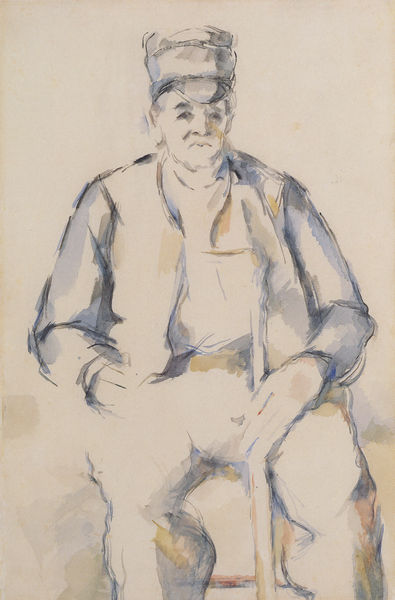
Titel: Paysan assis
Künstler: Paul Cézanne
Standort: Zürich.
Institution: Kunsthaus
Schlagwörter: blau, gemälde, hand, kopf, mann, schatten, weiß, aquarell, cezanne, gelb, impressionismus, ocker, sitzen, braun, ellbogen, finger, grau, hell, hintergrund, hut, licht, mund, nase, ohr, orange, skizze, stuhl, zeichnung, blick, gürtel, rot, schirm, malerei, alt, anzug, bart, hemd, hose, jacke, kappe, mütze, arme, augen, blass, bluse, böse, falten, faru, gesicht, kragen, ärmel, bildnis, hände, portrait, porträt, auge, mantel, realismus, sitzend, front, frontal, kinn, ohren, schulter, schultern, traurig, zart, stock, beine, bein, ruhig, papier, umrisse, sitz, stab, studie, abstrakt, flächen, farbe, van gogh, hocker, dick, falte, ernst, mimik, knie, revers, weste, striche, bauer, umriss, foto, kante, schild, tusche, wasserfarben, linear, paul, radierung, portait, konturen, entwurf, mürrisch, ganzfigur, flecken, fragment, blaugrau, paul cezanne, müde, hosentasche, graublau, kapitän, hirtenstab, schirmmütze, schemen, hirte, spaten, stecken, lavierung, fahl, bahnwärter, wärter, farbskizze, flaten, angedeutet, nasenfalte, ose, maerei, ütze, lb